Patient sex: F
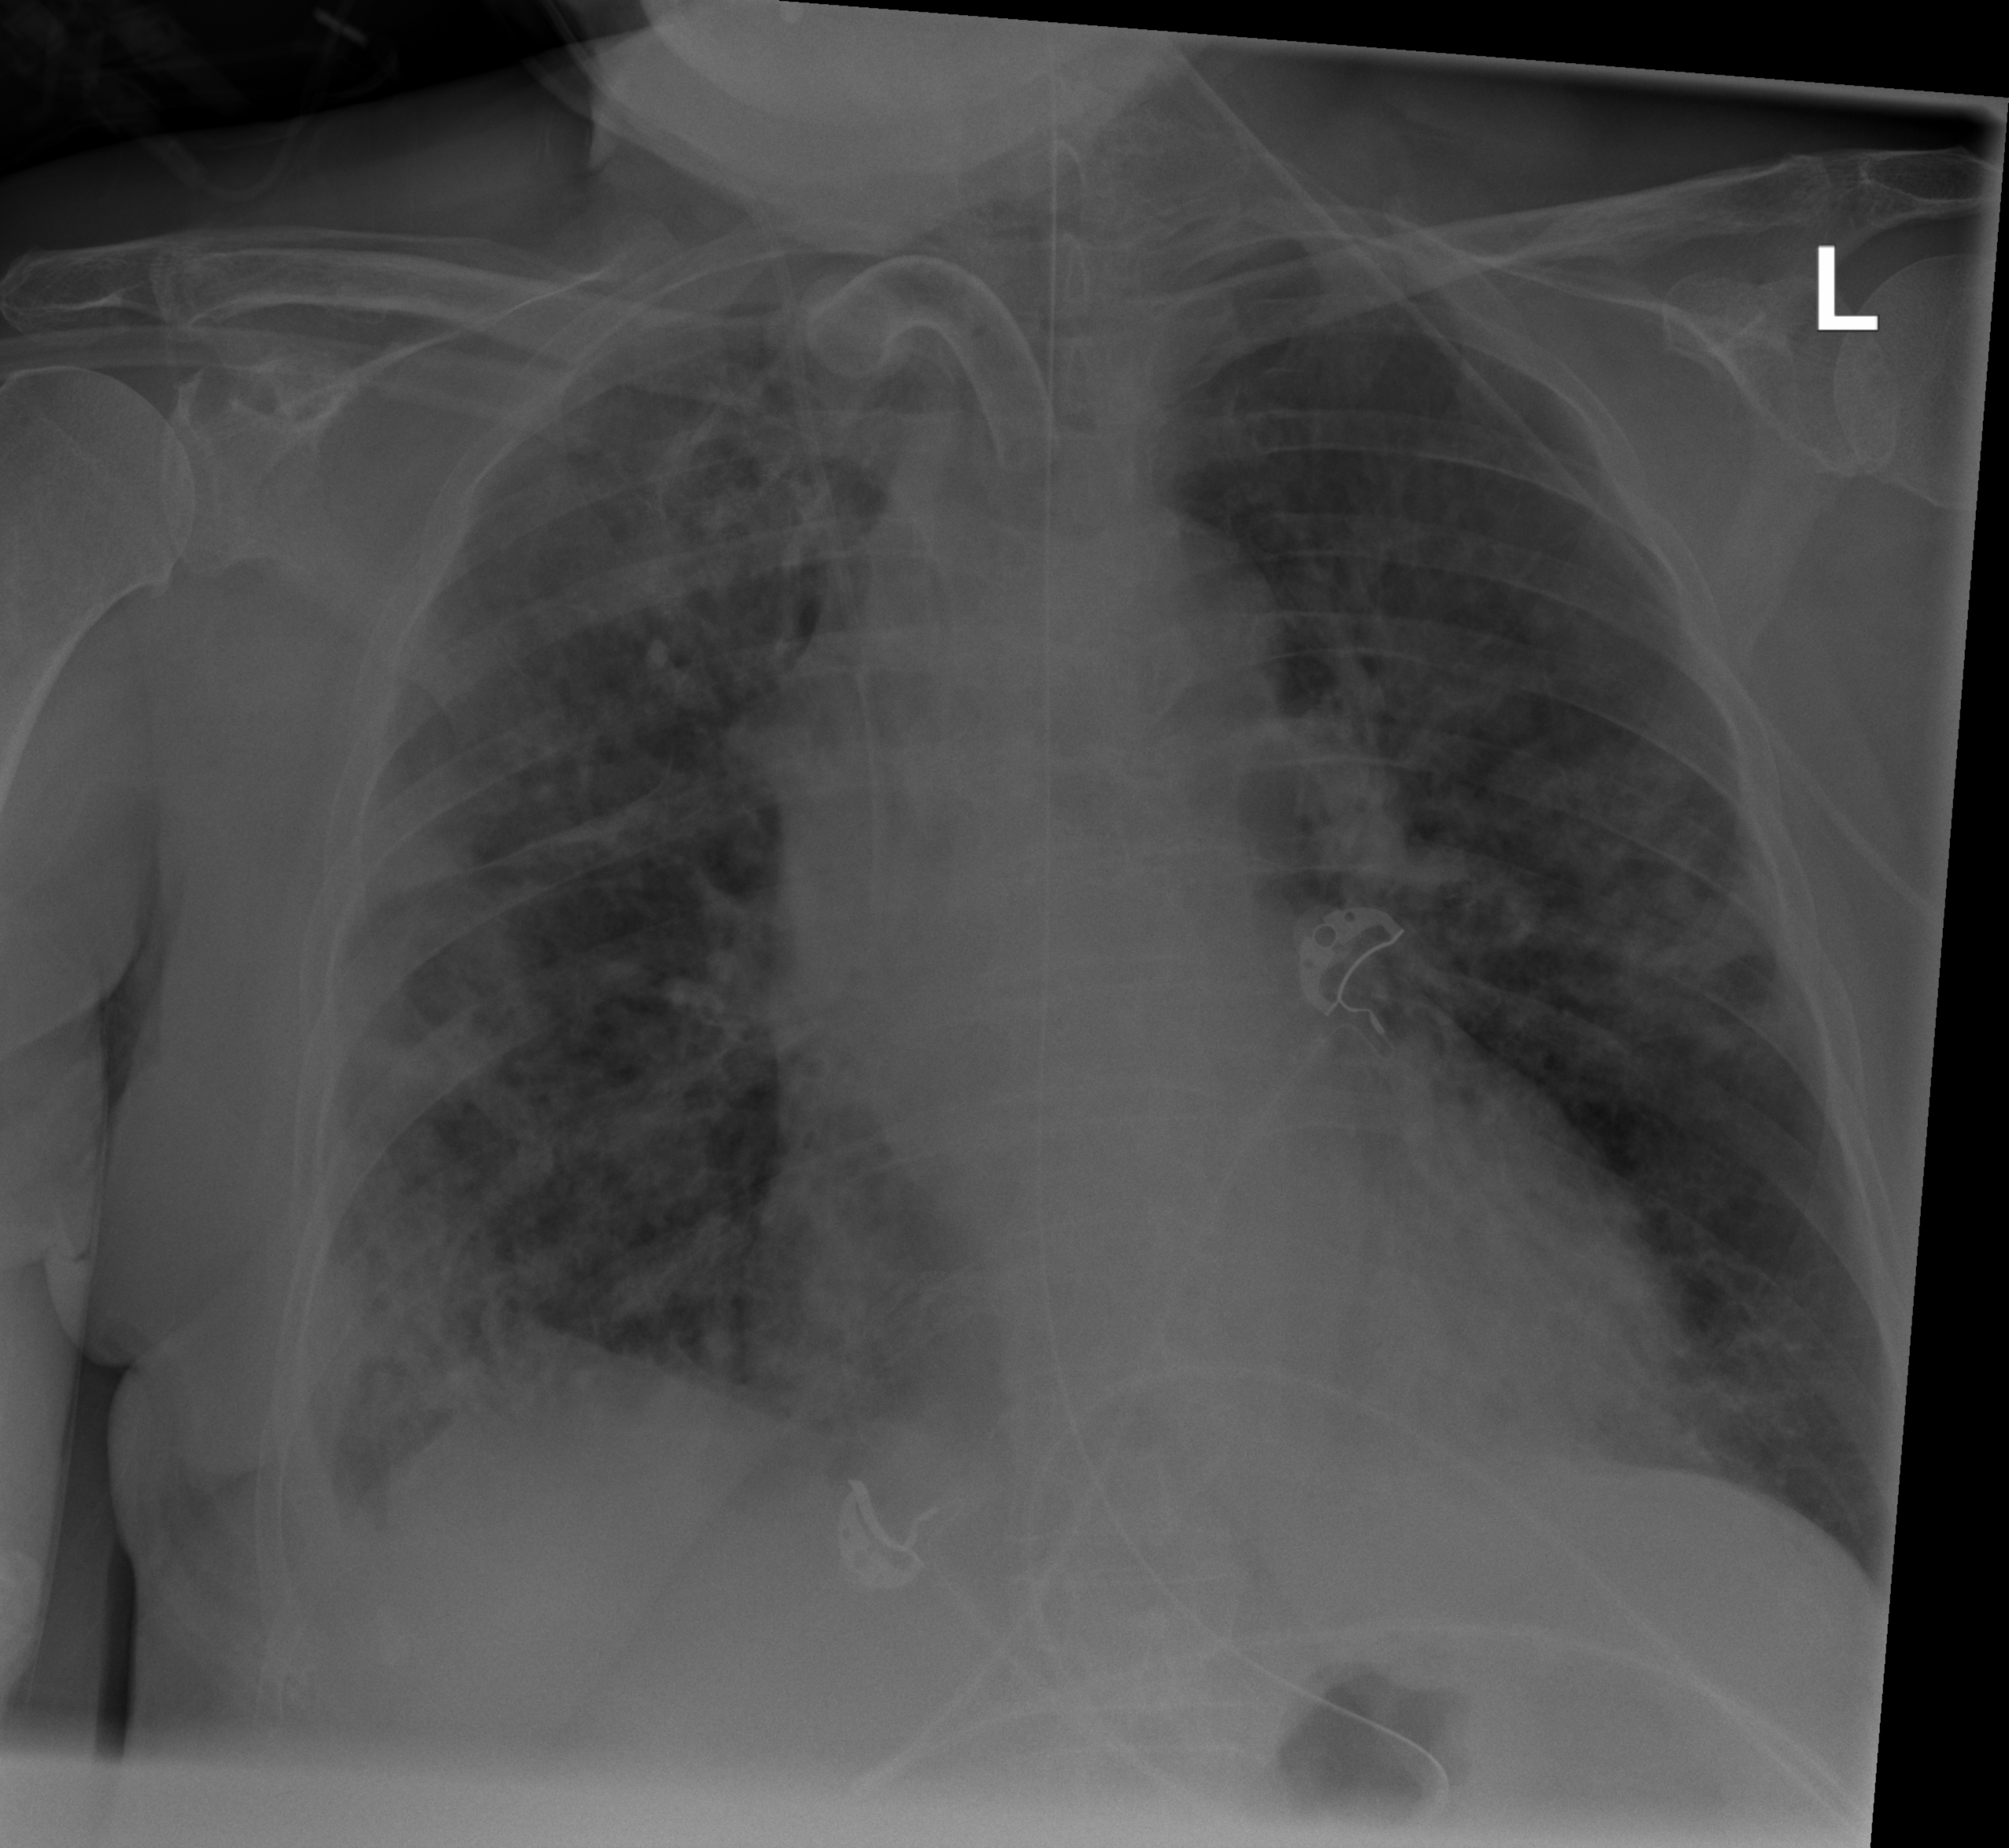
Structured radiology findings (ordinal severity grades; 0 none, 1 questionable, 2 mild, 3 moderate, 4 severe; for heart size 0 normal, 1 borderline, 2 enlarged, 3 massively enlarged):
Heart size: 2
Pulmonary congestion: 2
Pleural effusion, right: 2
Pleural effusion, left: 0
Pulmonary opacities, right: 2
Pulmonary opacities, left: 2
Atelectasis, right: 2
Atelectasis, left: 2